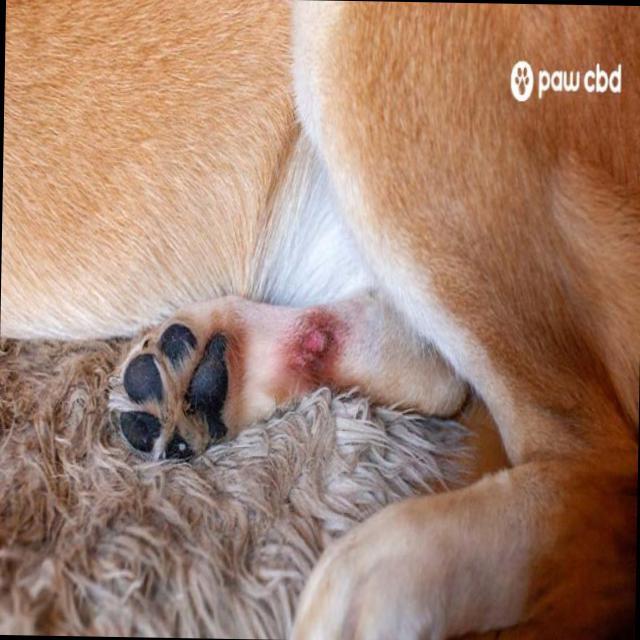
Canine ringworm (Dermatophytosis) — fungal infection caused by Microsporum or Trichophyton. Presents with circular alopecia, scaling, crusting, and broken hairs.